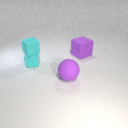
small cyan rubber cube to the left of large purple rubber sphere